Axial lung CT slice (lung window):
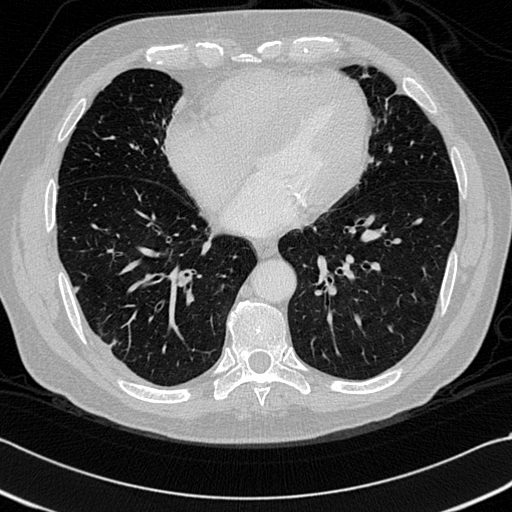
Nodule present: yes
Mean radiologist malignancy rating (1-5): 2